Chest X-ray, AP view. Patient: 40 years old, sex F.
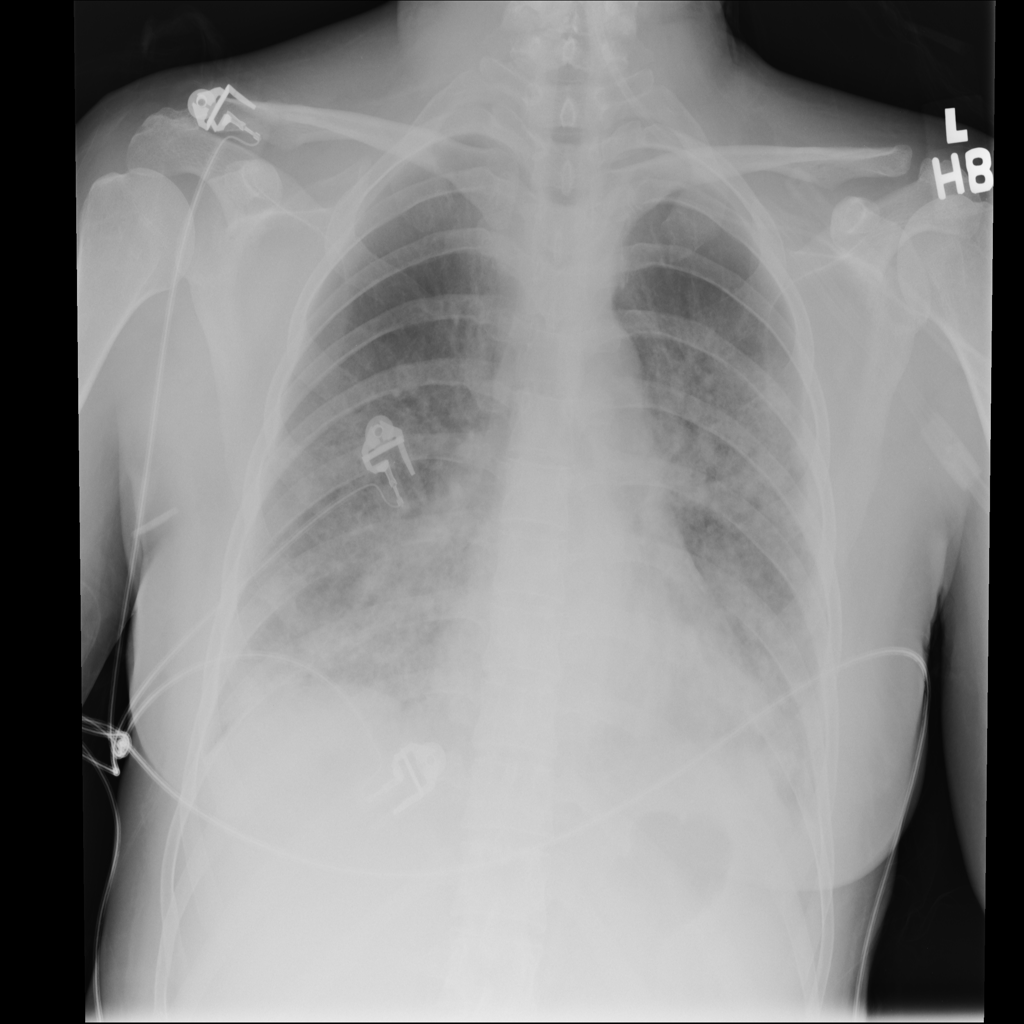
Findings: Infiltration, Nodule